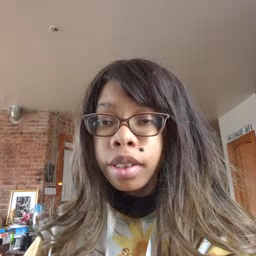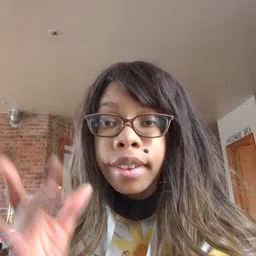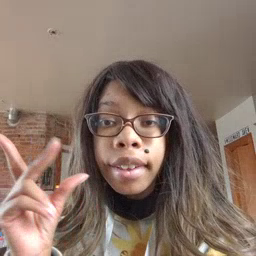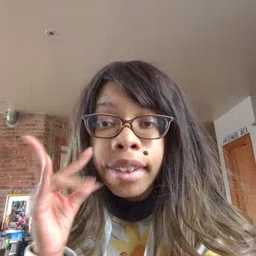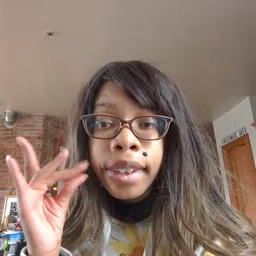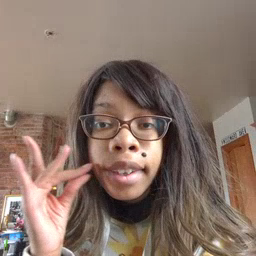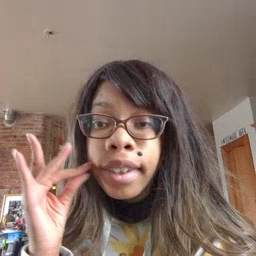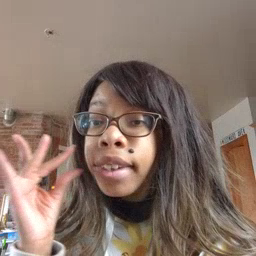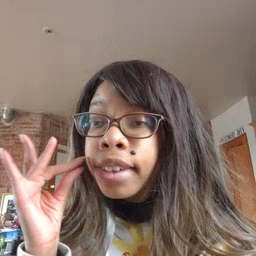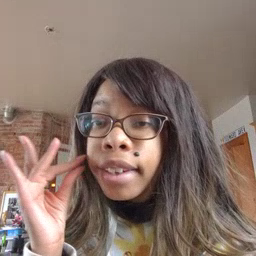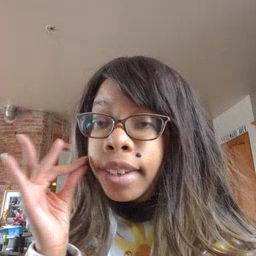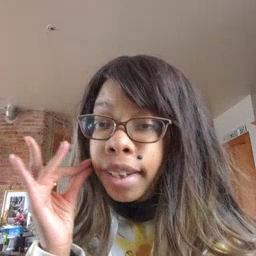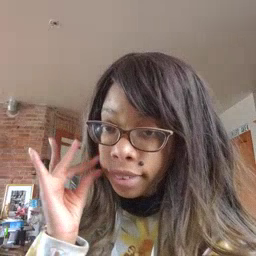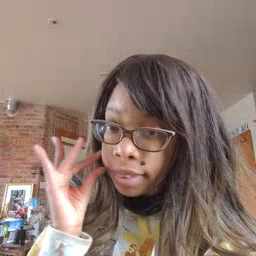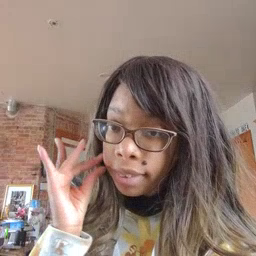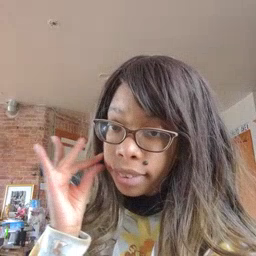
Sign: kitty